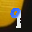
Label: 9